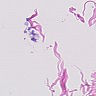
Metastatic tissue present: no